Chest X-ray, PA view. Patient: 39 years old, sex M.
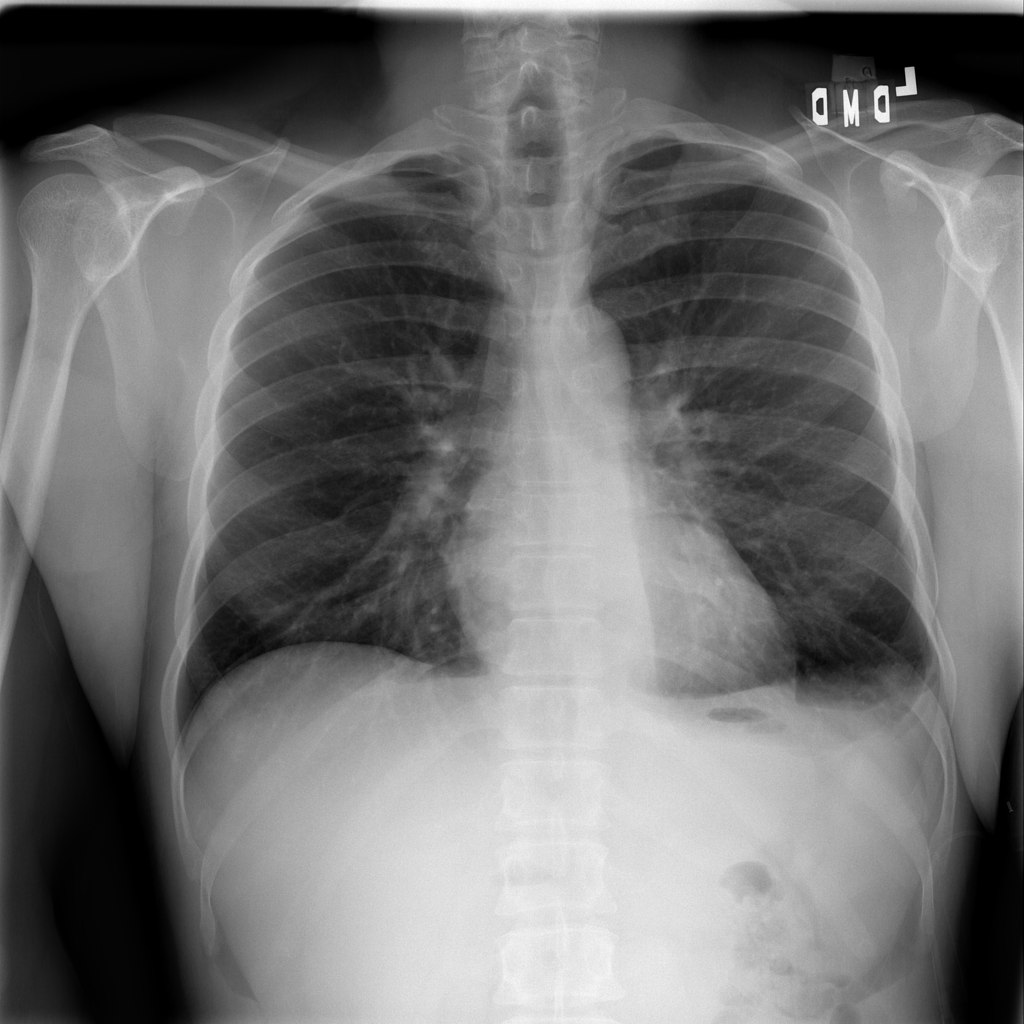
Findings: No Finding